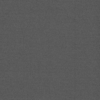
Label: dusty